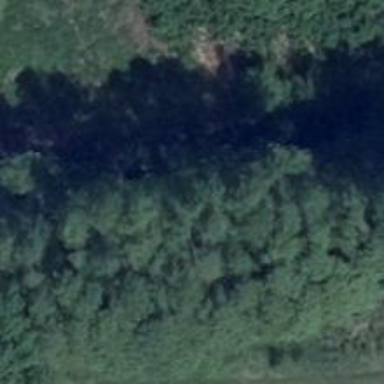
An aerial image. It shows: Row of trees in natural setting.